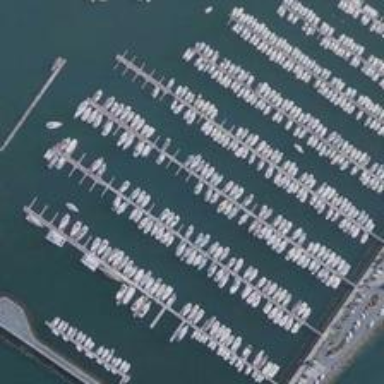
Closing to the port are many kinds of ships .